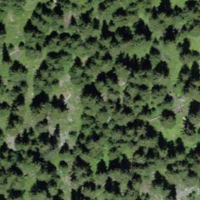
EUNIS habitat code: 43
Species observed at this site:
Dolycoris baccarum